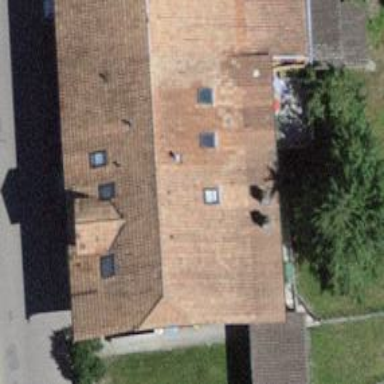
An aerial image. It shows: Farm building.